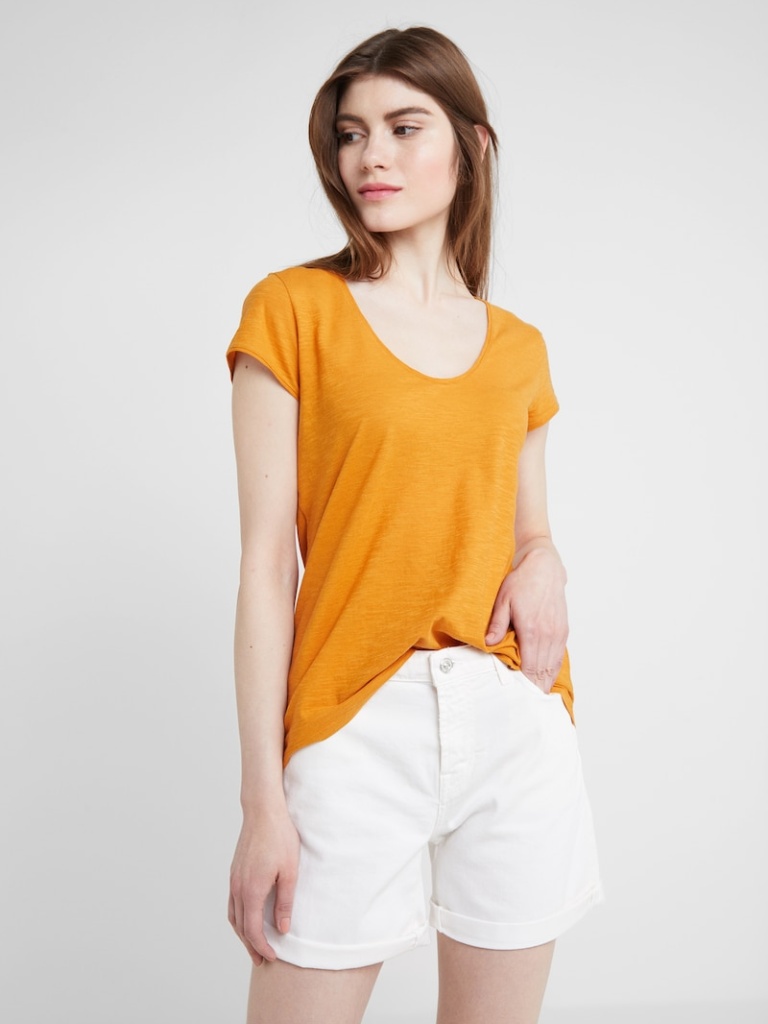
cotton relaxed short sleeve hip length French Tucked v-neck t-shirt